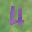
Label: 4